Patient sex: F
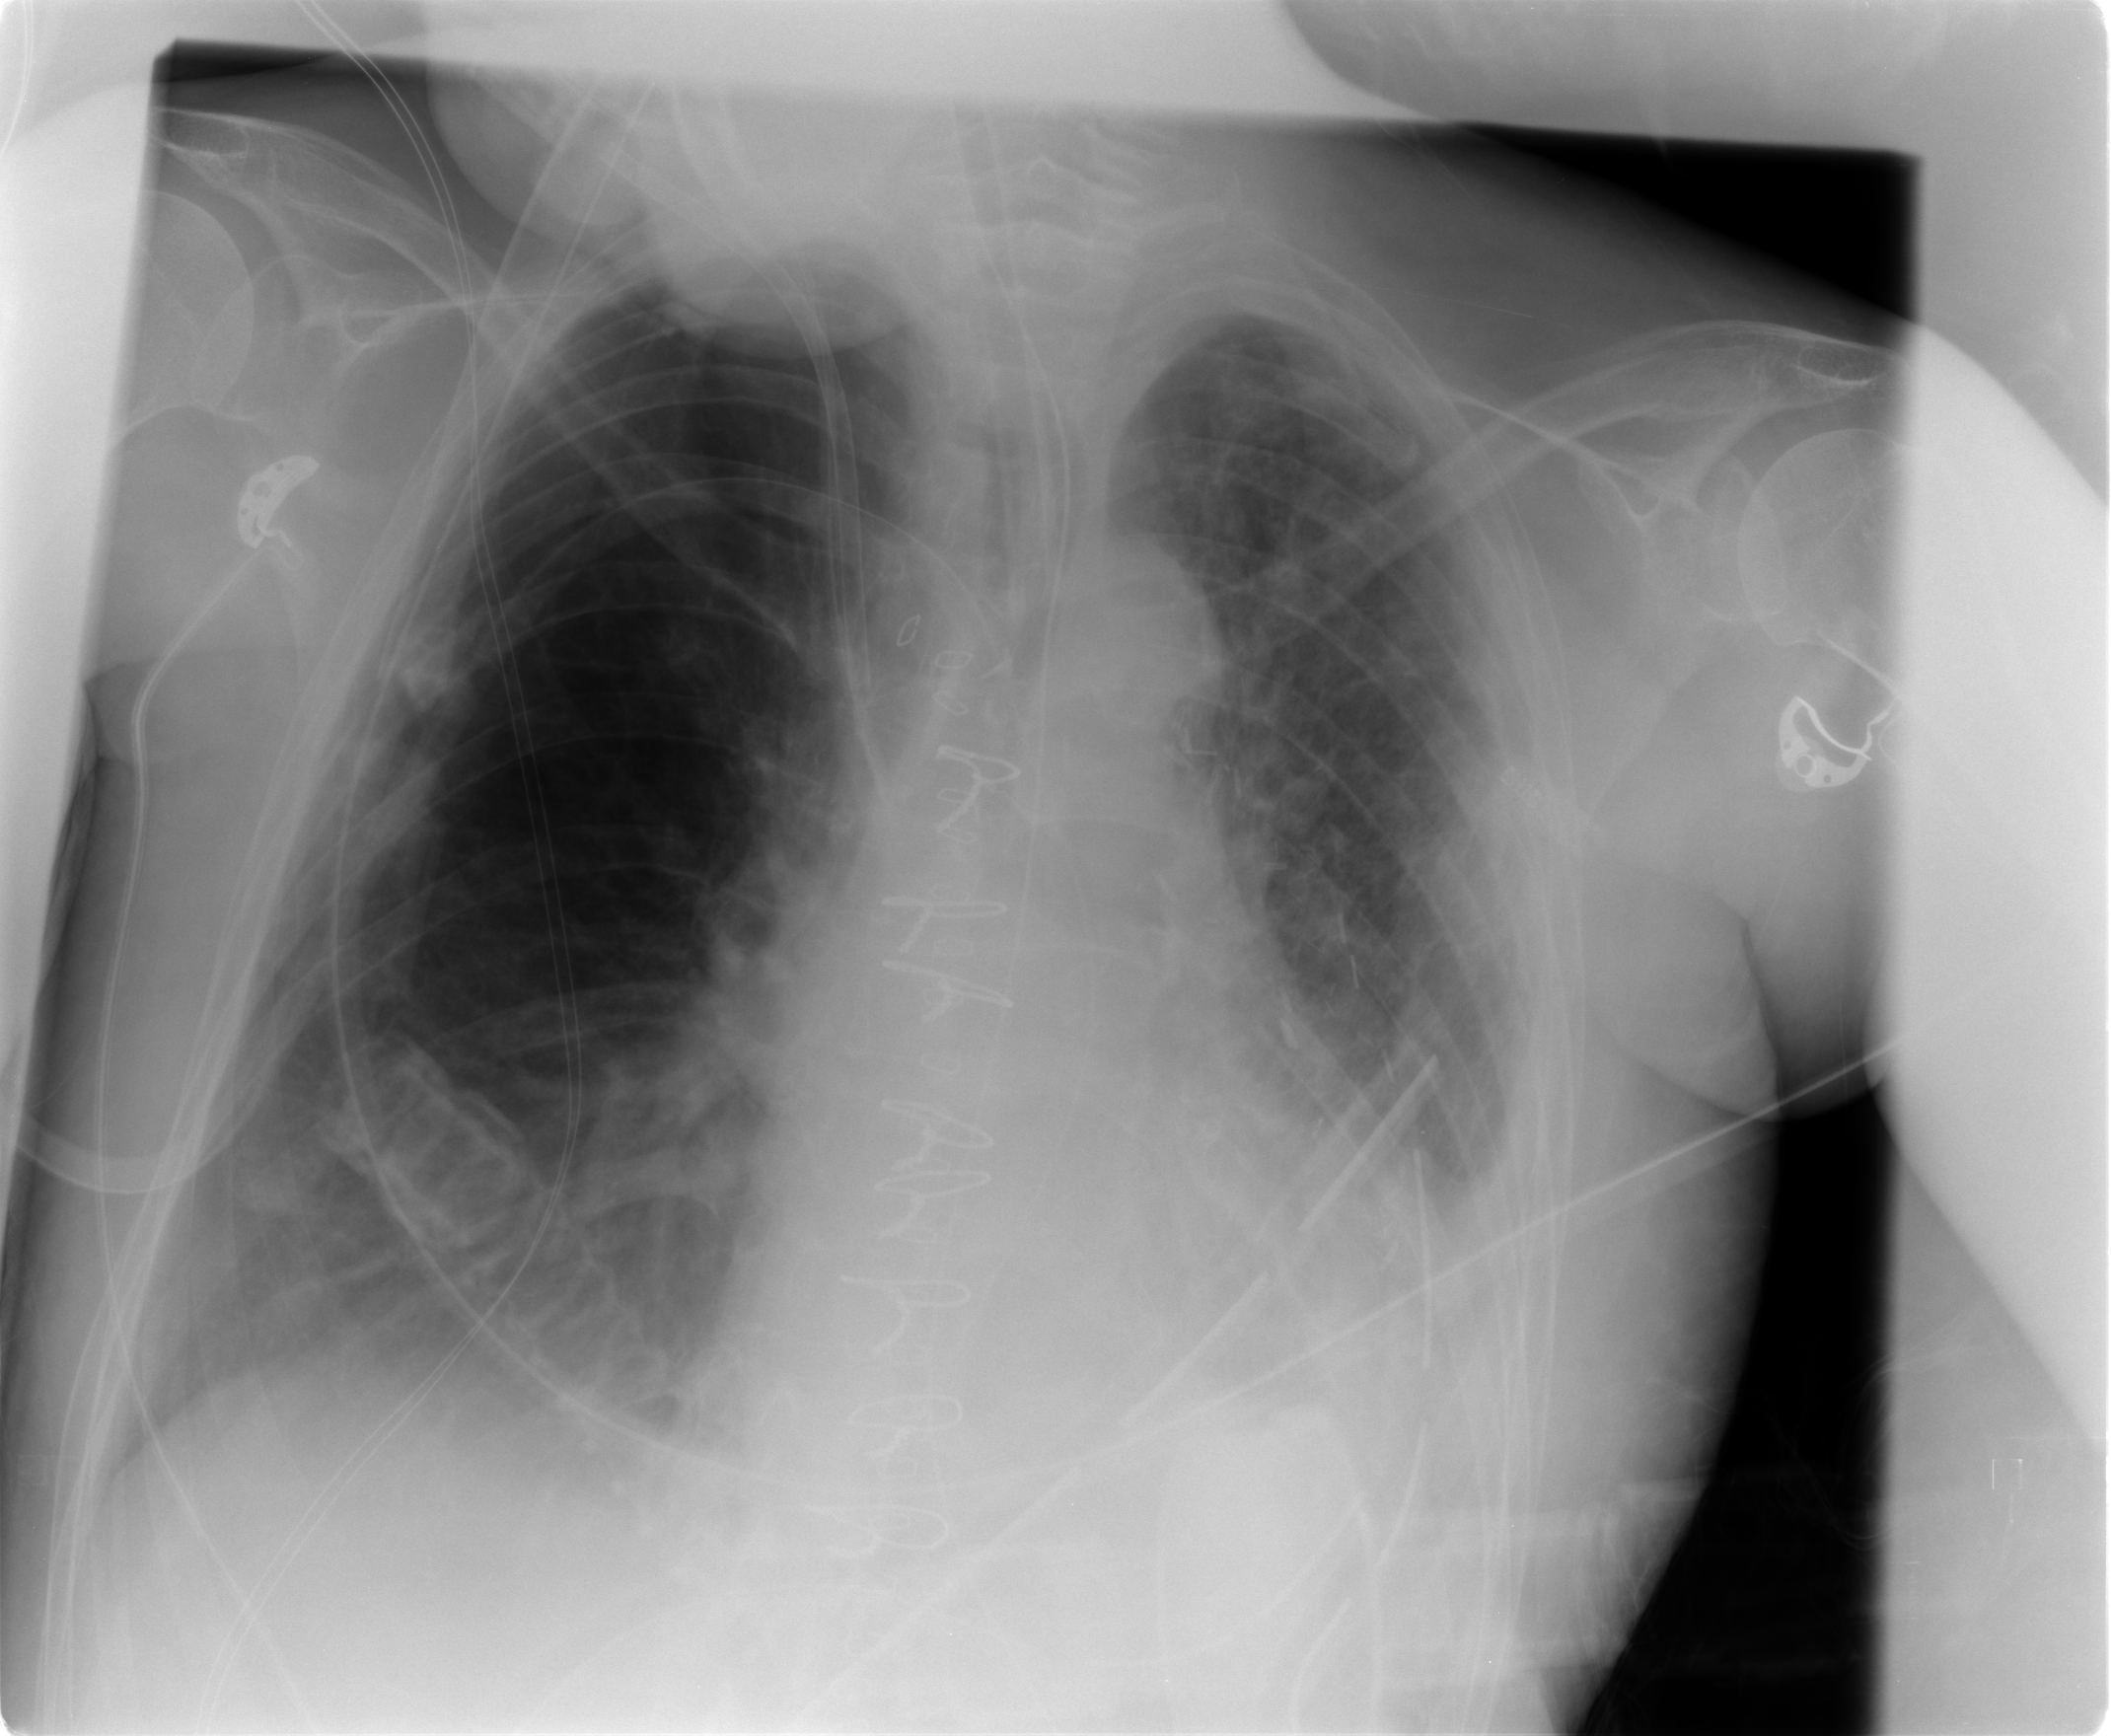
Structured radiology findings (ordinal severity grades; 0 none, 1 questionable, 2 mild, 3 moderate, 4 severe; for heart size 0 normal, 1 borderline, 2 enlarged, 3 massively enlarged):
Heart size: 1
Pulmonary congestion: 2
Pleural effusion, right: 0
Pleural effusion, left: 3
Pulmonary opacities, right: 0
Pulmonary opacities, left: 0
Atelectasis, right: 2
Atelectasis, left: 3